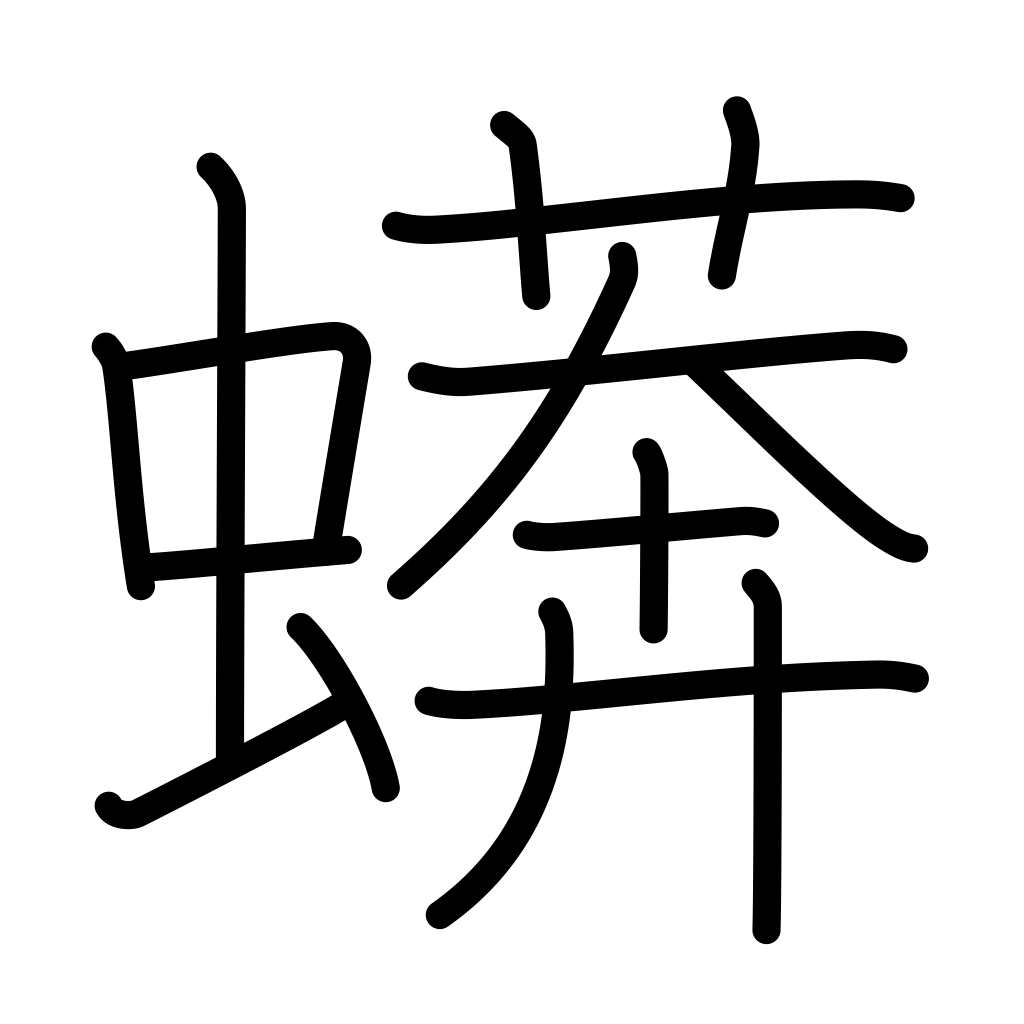
Meaning: python, boa constrictor